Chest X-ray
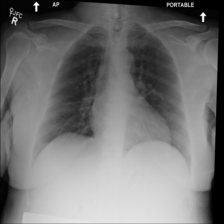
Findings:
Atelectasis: negative
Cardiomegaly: negative
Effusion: negative
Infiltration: negative
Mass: negative
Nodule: negative
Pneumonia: negative
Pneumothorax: negative
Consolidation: negative
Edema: negative
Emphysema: negative
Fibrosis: negative
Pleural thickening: negative
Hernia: negative